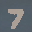
Label: 7